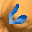
Label: 6